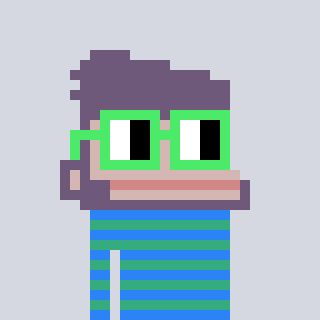
a pixel art character with square light green glasses, a ape-shaped head and a teal-colored body on a cool background